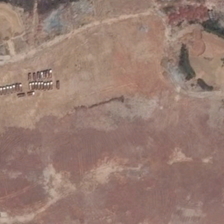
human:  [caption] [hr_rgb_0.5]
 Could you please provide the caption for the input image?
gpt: some plants are near a piece of khaki bareland .

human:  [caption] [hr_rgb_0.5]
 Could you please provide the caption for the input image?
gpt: some plants are near a piece of khaki bareland .

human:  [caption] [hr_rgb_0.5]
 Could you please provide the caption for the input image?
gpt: a large number of car grind marks are on the bareland .

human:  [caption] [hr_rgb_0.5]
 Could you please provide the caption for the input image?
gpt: a lot of weeds are grown on the bareland .

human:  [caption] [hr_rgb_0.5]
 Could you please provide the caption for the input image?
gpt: a lot of weeds are grown on the bareland .